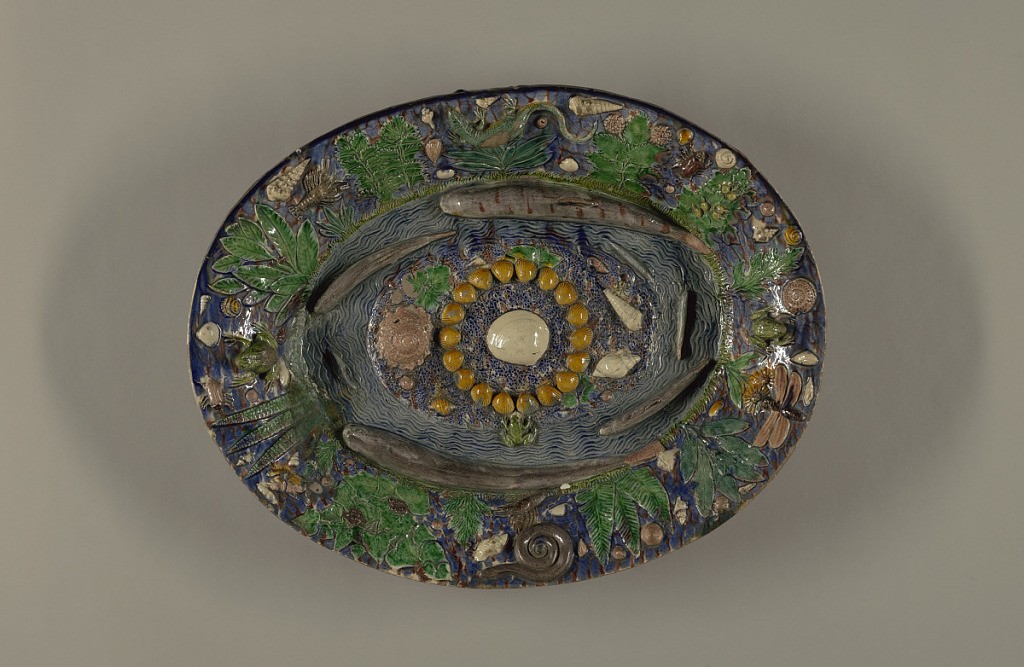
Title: Platter
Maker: Bernard Palissy, French, 1510 – 1590
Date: probably 19th century
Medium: lead-glazed earthenware
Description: Oval platter in the style of Bernard Palissy. Entire surface decorated with molded and applied leaves, shells and sea creatures. At center, a circle of shells surrounded by waving lines indicating water.